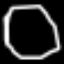
Label: octagon